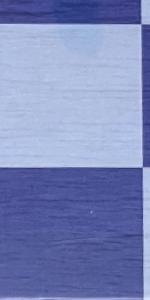
Label: Empty